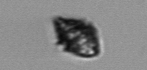
Label: Kryptoperidinium_triquetrum